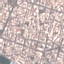
Land use / land cover: Residential